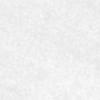
Label: no_change